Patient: sex M, age 57
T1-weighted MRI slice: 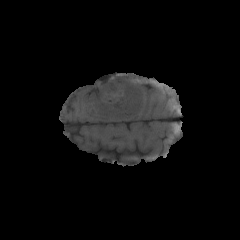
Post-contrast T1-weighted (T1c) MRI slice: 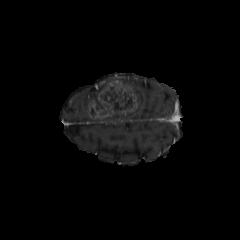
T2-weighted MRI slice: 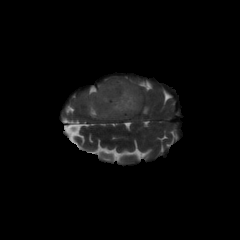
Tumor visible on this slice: yes
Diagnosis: Glioblastoma, IDH-wildtype
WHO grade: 4